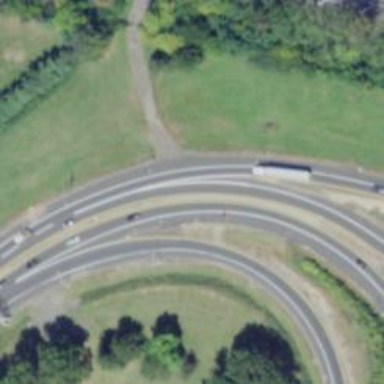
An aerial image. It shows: Interchange linking to motorway.